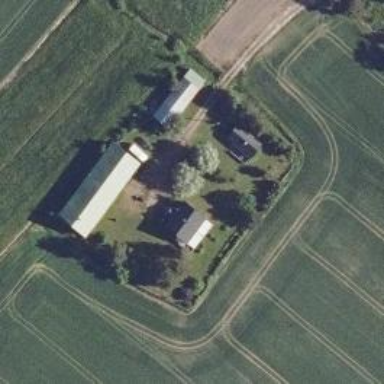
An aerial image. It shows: Farm.